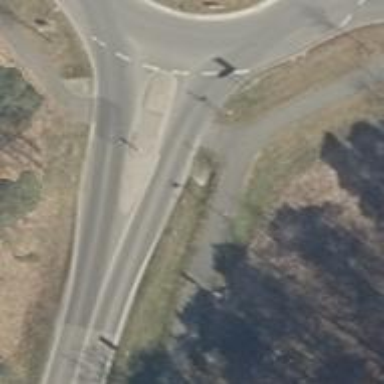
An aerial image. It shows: Road with "give way" sign.